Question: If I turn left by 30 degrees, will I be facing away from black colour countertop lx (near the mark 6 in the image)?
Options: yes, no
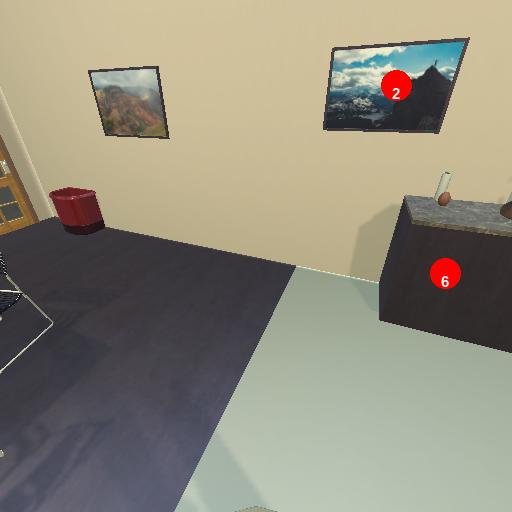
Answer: yes